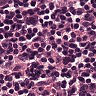
Metastatic tissue present: yes